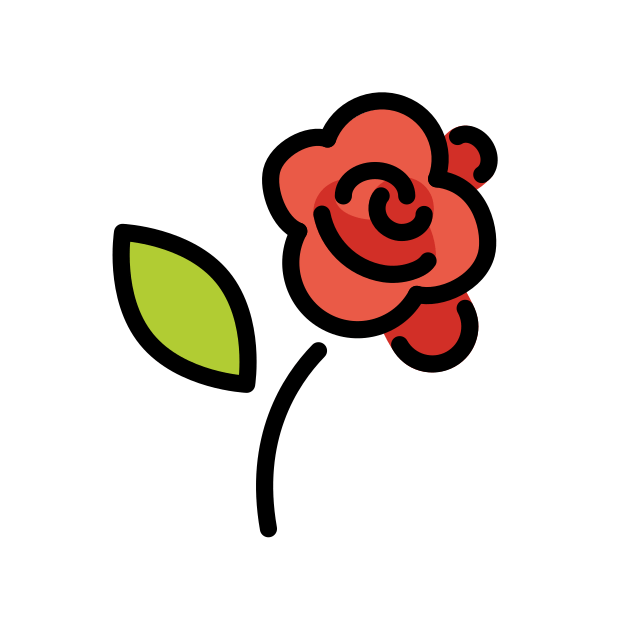
rose